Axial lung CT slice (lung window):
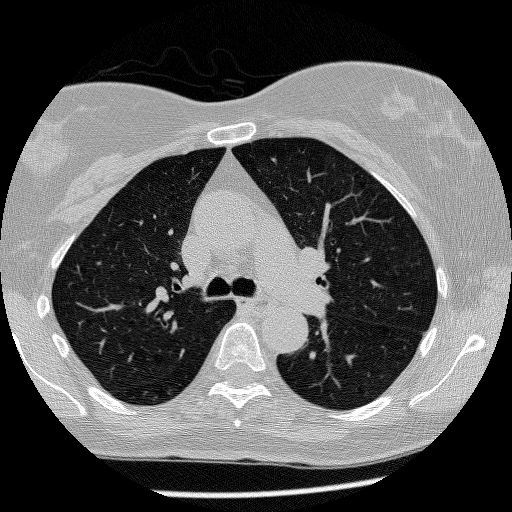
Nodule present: no